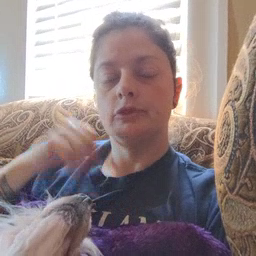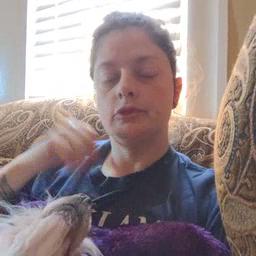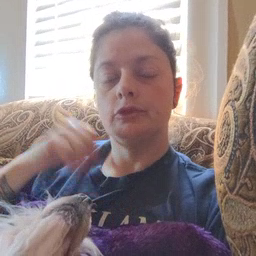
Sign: please